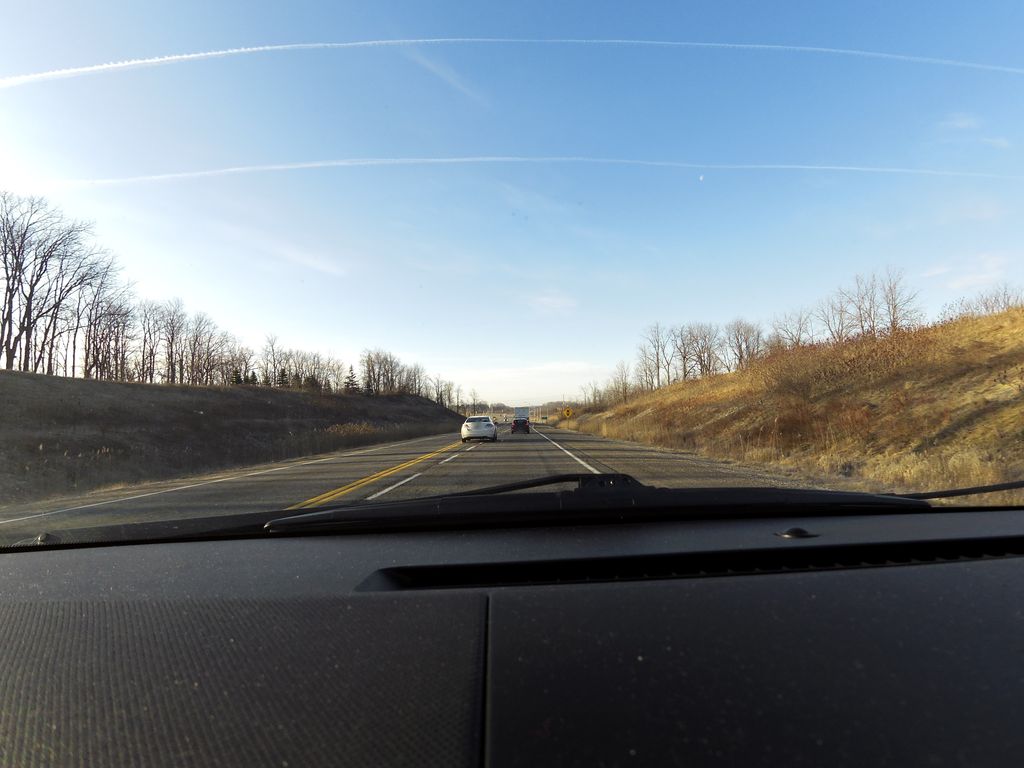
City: hamilton